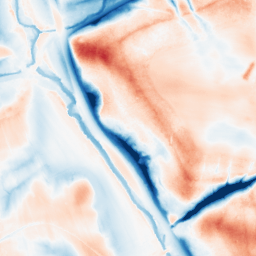
Category: edge_preserving
Decomposition family: guided
Decomposition parameters: radius: 16
eps: 1
Upsampling method: sinc_blackman
Upsampling parameters: scale: 2
kernel_size: 8
Upsampling scale: 2